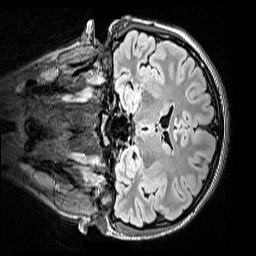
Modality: FLAIR
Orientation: coronal
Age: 13
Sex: female
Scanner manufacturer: siemens
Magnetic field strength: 3 T
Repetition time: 5 s
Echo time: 0.388 s